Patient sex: F
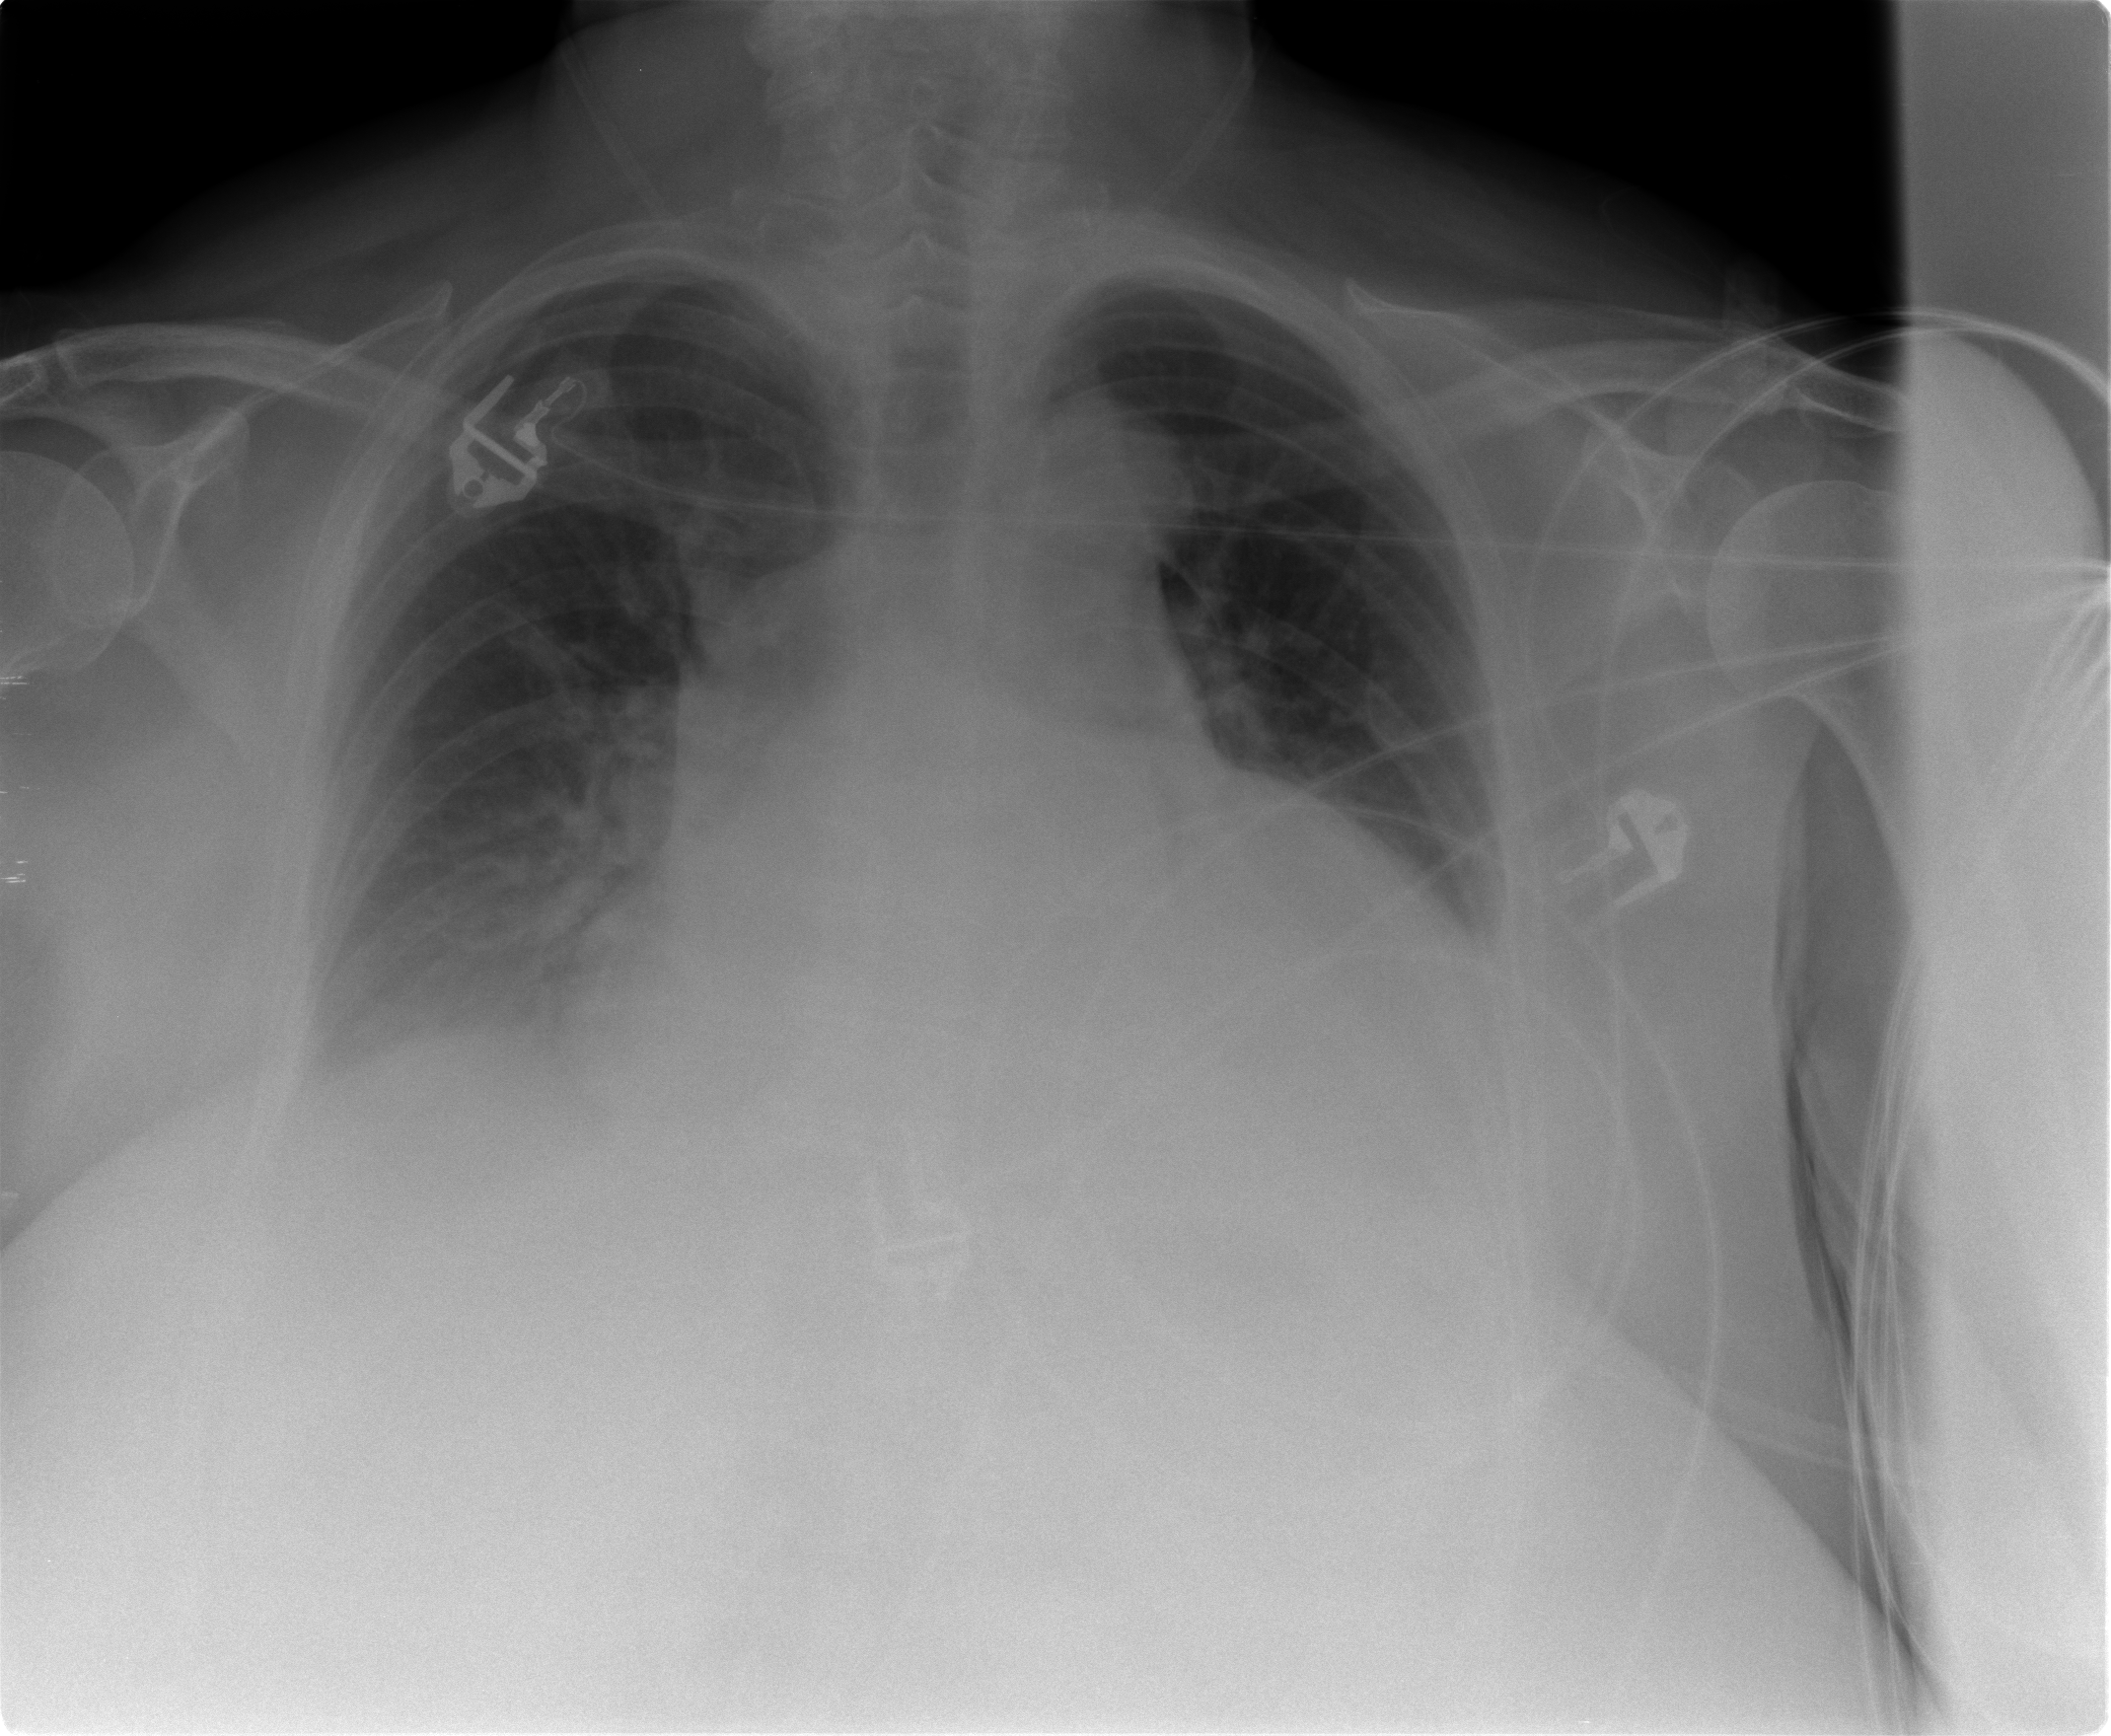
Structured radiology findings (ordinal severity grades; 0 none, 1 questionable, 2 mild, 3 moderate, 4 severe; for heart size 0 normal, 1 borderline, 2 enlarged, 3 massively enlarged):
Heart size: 2
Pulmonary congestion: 2
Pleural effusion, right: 2
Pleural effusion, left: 2
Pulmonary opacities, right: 0
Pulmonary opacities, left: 0
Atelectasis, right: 2
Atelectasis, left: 2